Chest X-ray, AP view. Patient: 32 years old, sex M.
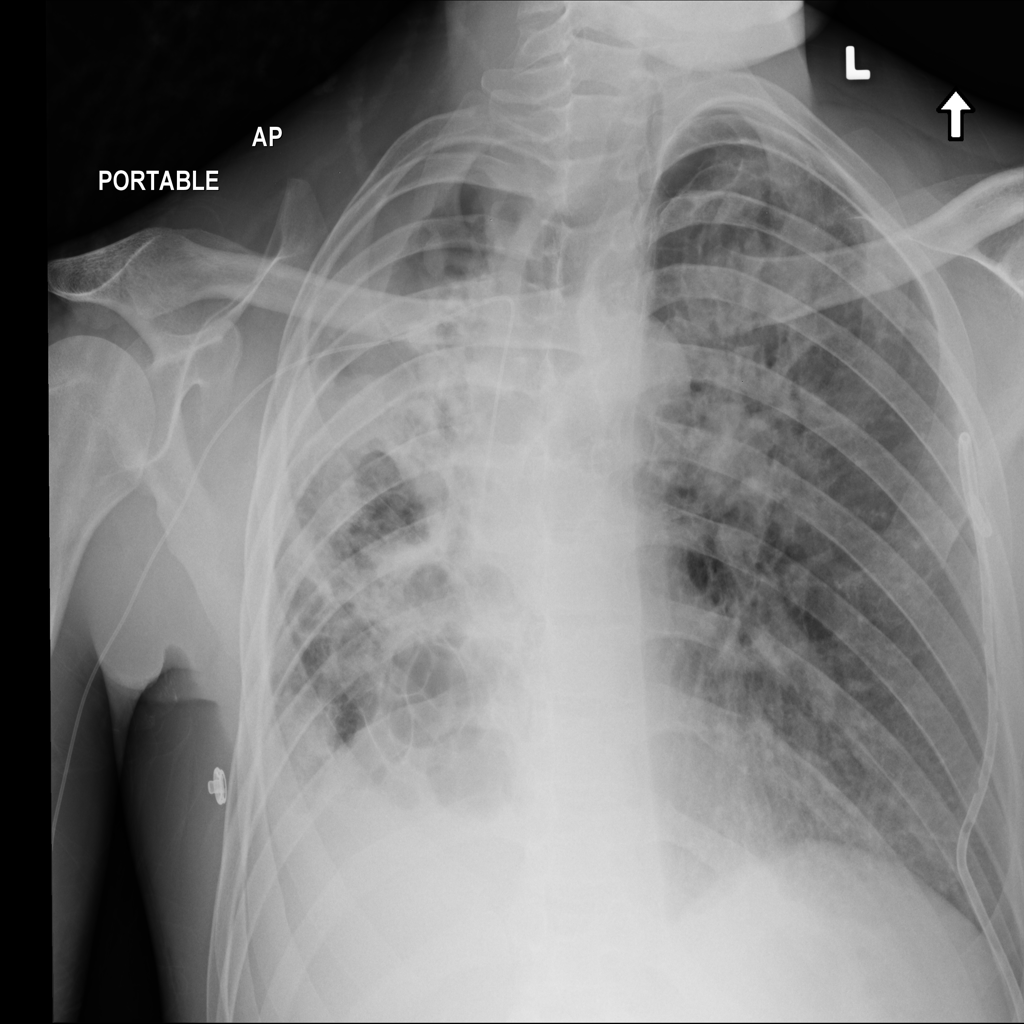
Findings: Infiltration, Pneumothorax